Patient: sex F, age 31
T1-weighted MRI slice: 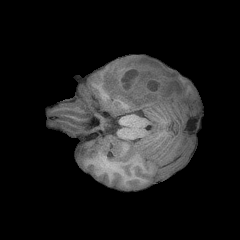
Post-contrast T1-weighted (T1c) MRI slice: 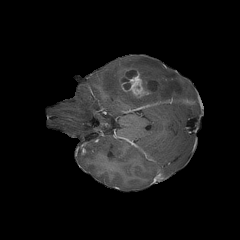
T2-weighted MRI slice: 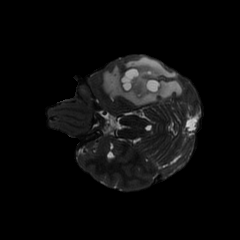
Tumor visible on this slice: yes
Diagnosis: Glioblastoma, IDH-wildtype
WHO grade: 4